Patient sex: M
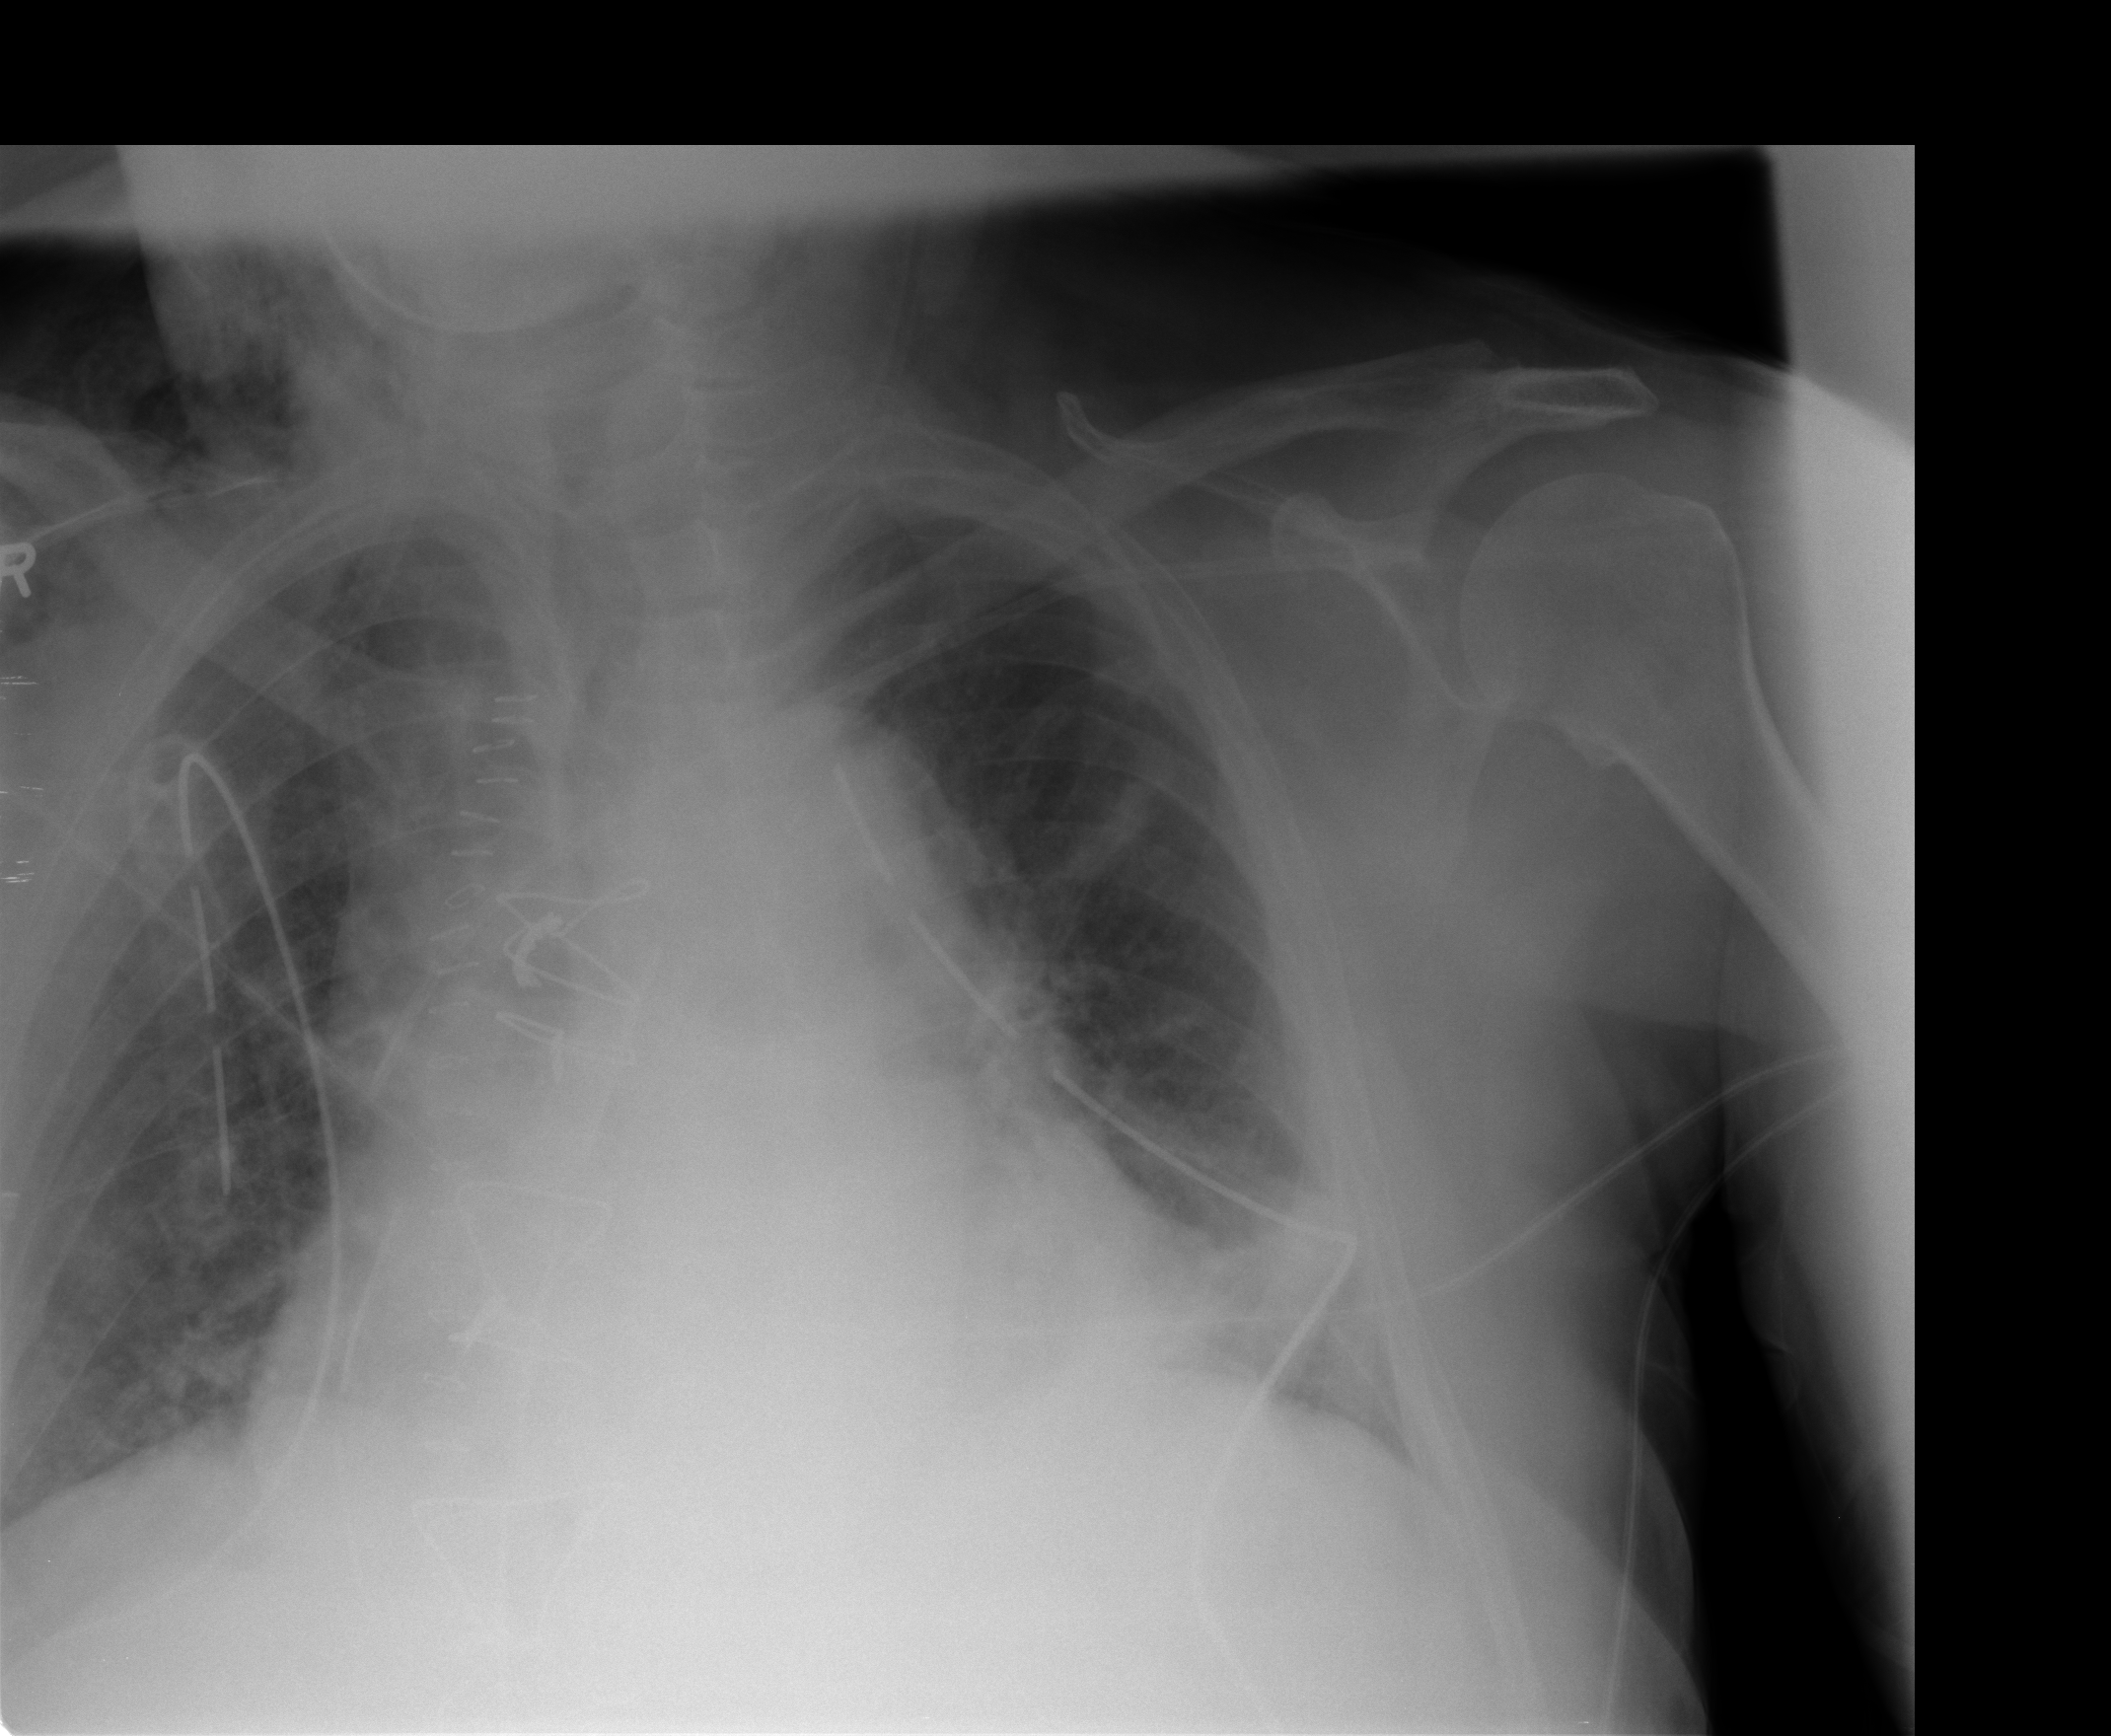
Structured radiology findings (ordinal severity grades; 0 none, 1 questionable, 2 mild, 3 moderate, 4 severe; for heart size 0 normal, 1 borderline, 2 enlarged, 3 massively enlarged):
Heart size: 1
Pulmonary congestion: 0
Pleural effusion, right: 1
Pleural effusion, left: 1
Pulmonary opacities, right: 0
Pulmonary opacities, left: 2
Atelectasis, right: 2
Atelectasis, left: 2